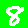
Digit: 8